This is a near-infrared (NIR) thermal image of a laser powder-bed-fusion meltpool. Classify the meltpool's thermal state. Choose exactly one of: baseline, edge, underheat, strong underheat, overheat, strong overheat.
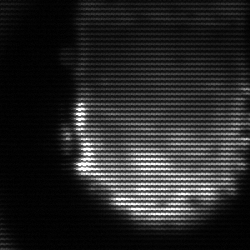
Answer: baseline